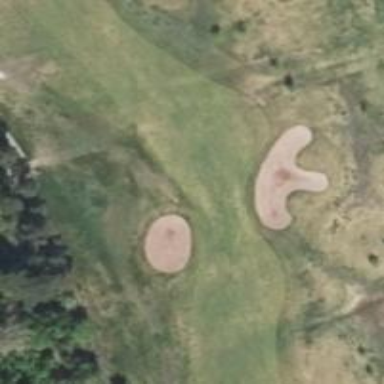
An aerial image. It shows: Golf hole.